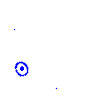
Particle: pion